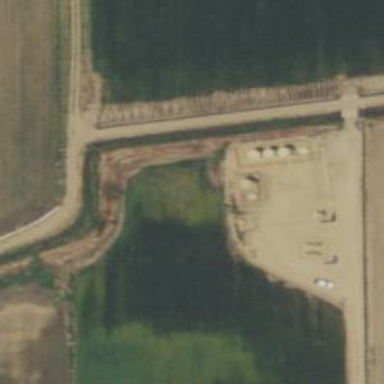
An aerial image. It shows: Storage tank that is man-made.